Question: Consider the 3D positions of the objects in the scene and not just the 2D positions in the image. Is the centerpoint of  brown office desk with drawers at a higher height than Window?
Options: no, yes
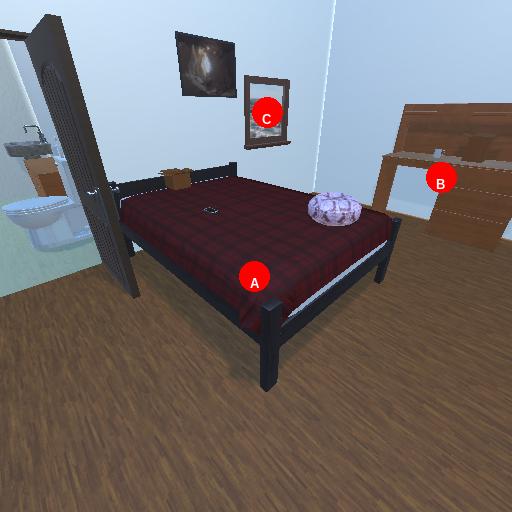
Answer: no